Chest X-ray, PA view. Patient: 13 years old, sex M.
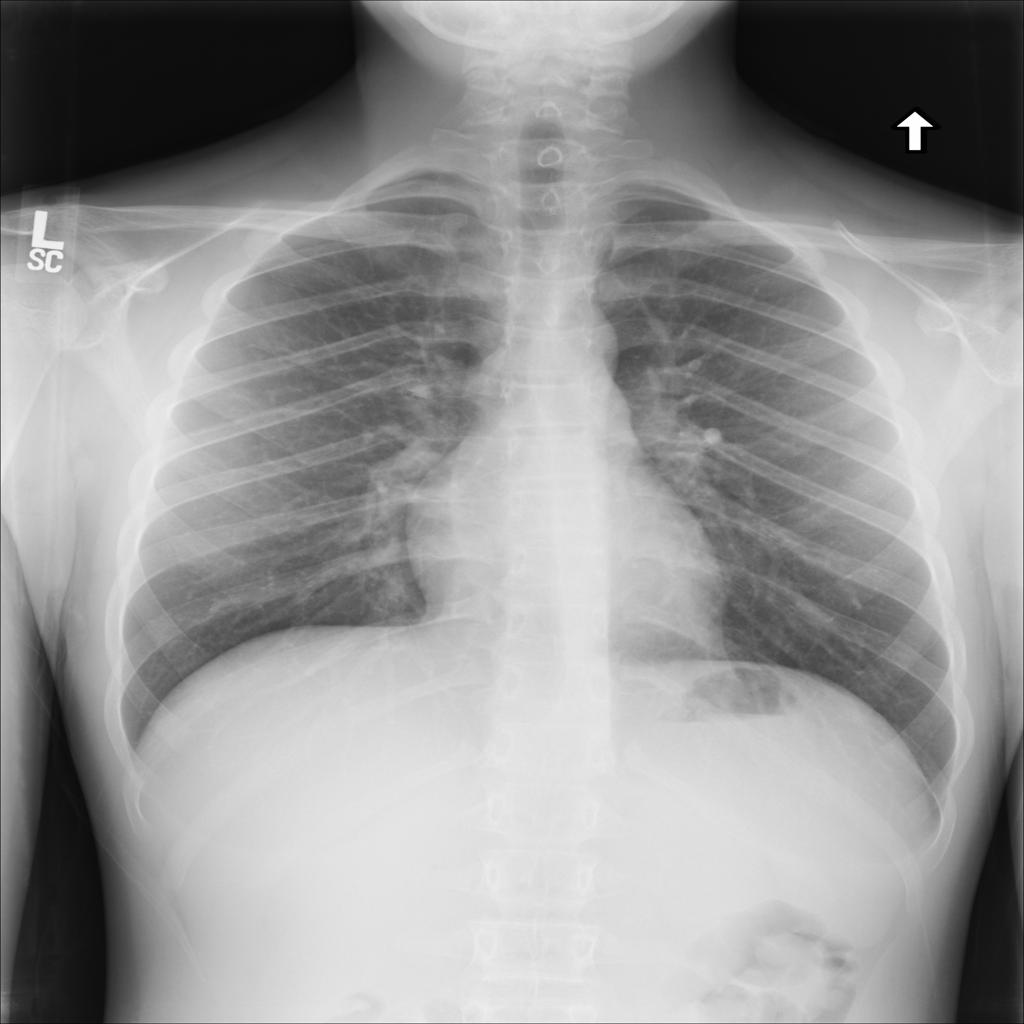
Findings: No Finding